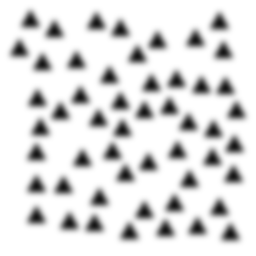
Squares: 0
Triangles: 52
Stars: 0
Total shapes: 52